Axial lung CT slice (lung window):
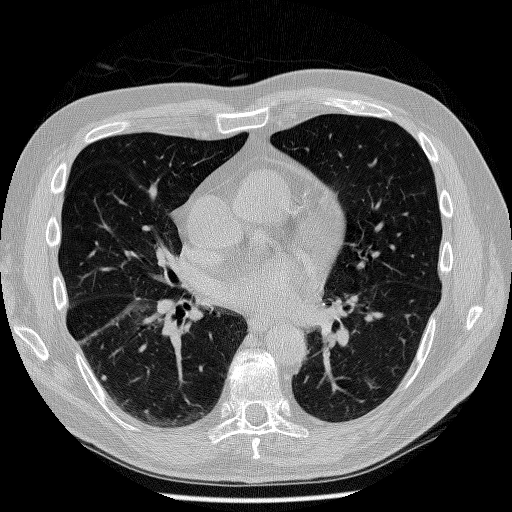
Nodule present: yes
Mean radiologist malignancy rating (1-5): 2.75